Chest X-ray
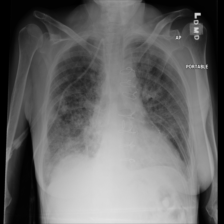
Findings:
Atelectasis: negative
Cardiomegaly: negative
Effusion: negative
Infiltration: positive
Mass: negative
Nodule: negative
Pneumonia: positive
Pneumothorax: negative
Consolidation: negative
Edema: positive
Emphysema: negative
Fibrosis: negative
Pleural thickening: negative
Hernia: negative